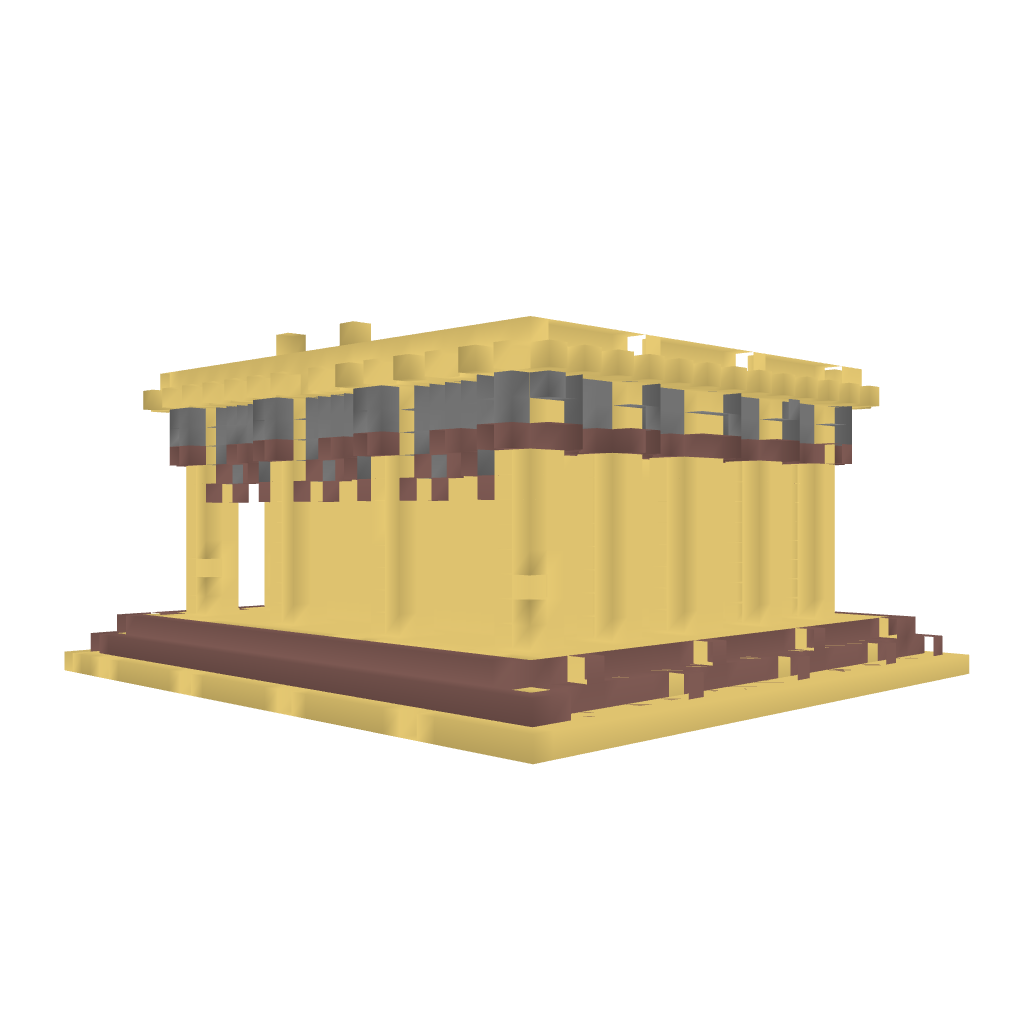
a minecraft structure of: Sand Tempel bad low quality